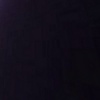
Label: space